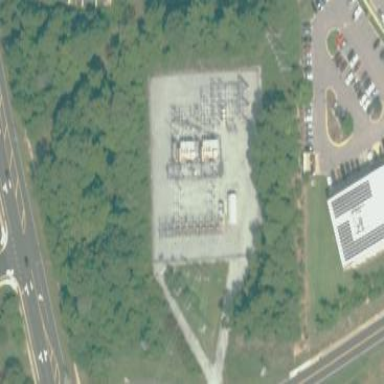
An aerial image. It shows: There is distribution substation enclosed by fence.